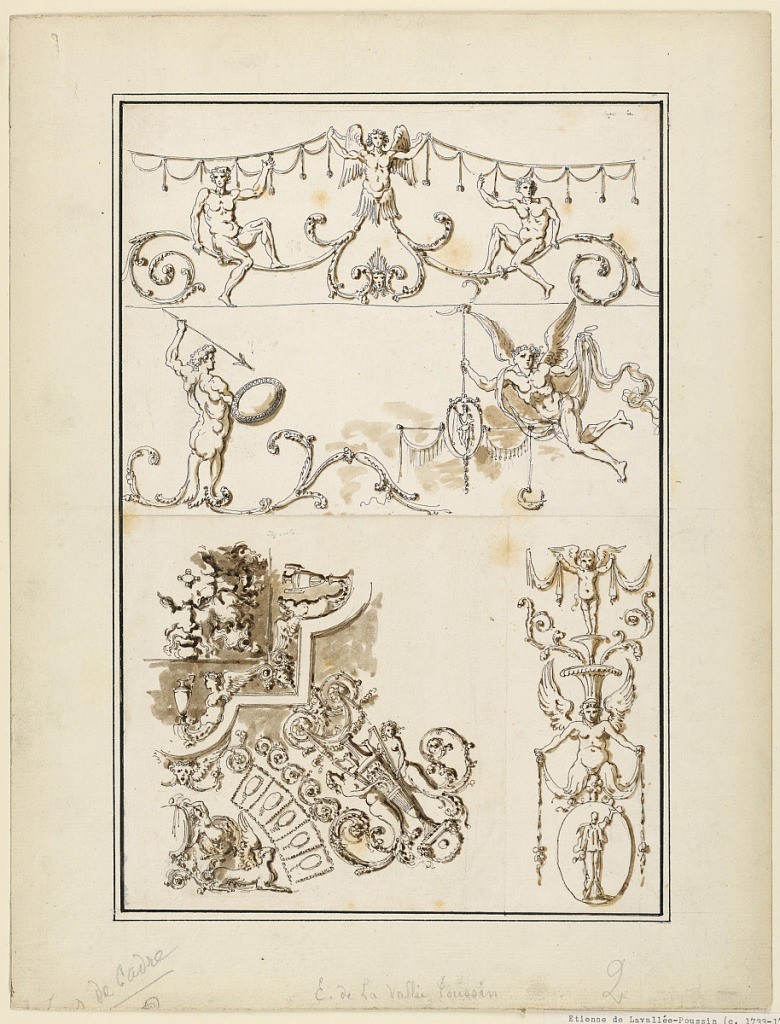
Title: Five Motifs for Ornamental Arabesques
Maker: Etienne de Lavallée-Poussin, French, 1735–1802
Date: ca. 1770
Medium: Pen and brown ink with ink wash, graphite on three pieces of paper
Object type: Drawing
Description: Above, arabesque motifs of two arms joined by a half figure in the center, and upon which two nude figures sit.  The figure in the center holds up a line with garlands.  Center left, an arabesque terminating in a nude standing warrior with spear and shield.  Center right, a flying nude figure holding a medallion from which is suspended two garlands and a lamp.  Lower left, a corner motif of a ceiling decoration with arabesques, sphinxes and winged genii.  Lower right, a vertical arabesque panel that includes a siren from which is suspended an oval medallion, and above, a standing putto holding two draperies. Ink framing lines.